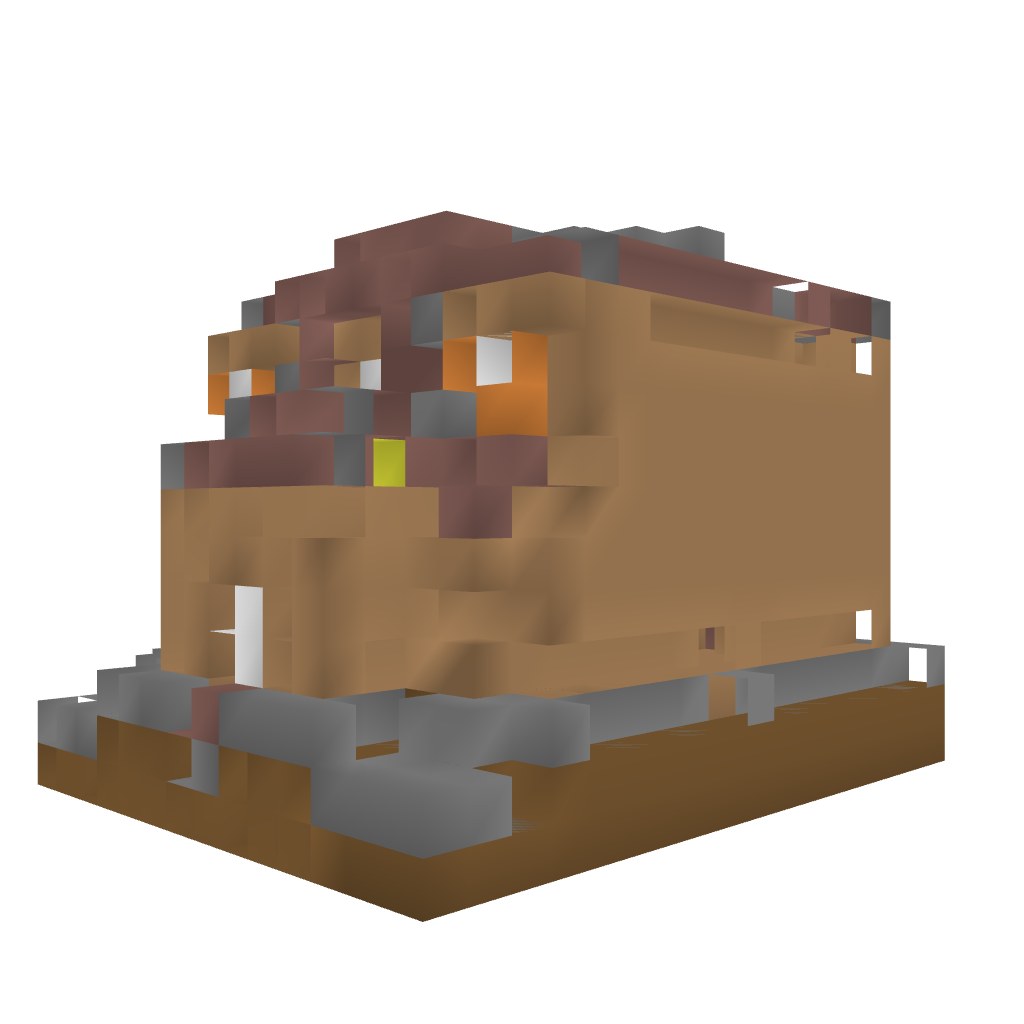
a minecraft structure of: Small Tavern bad low quality